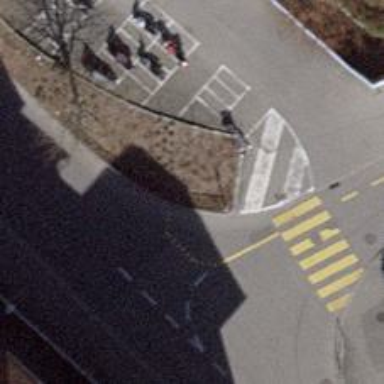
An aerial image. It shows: Bicycle parking area with stands available.